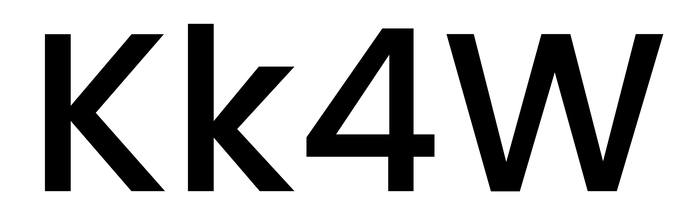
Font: Poppins-Medium